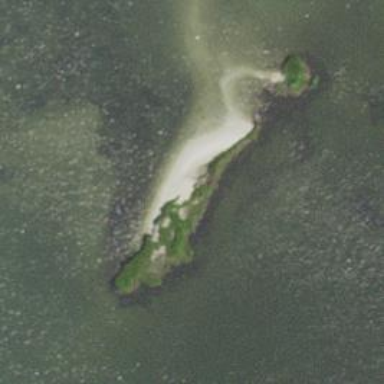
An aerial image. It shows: Image showing island.